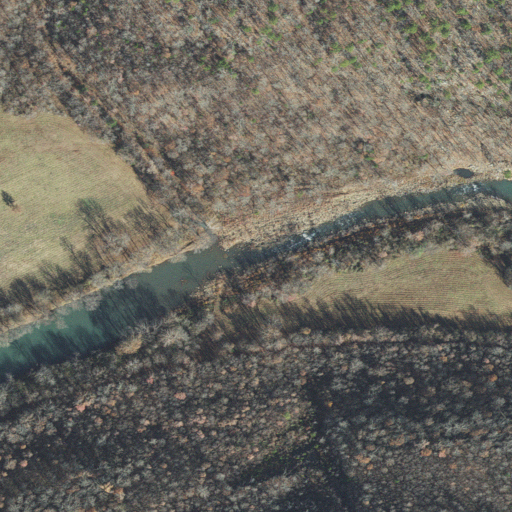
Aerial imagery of valley in Arkansas named Marys Hollow containing deciduous forest, pasture, open development, and open water